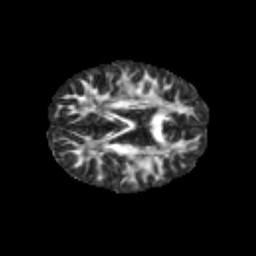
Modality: FA
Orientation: axial
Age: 9
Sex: male
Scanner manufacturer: siemens
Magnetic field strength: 3 T
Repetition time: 3.8 s
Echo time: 0.07 s